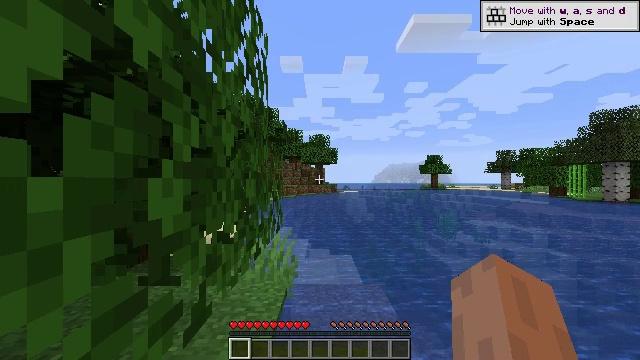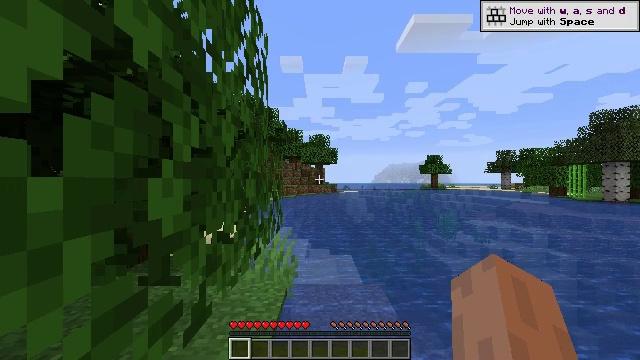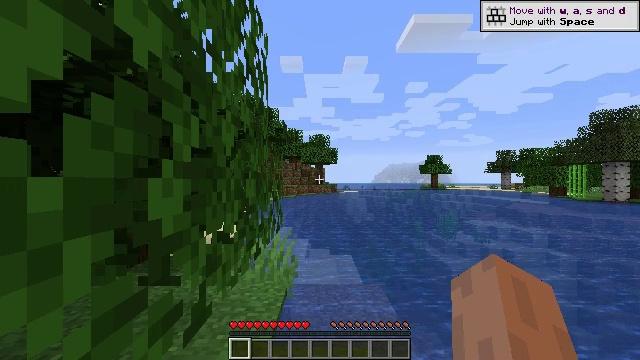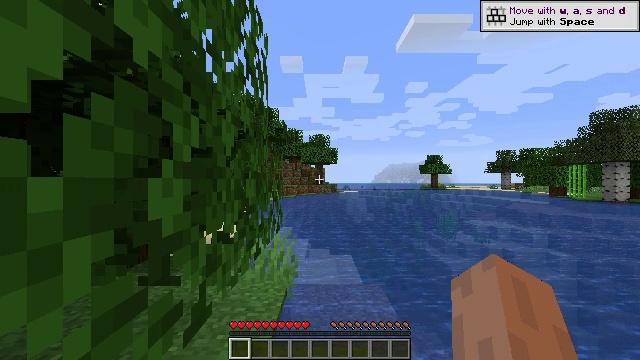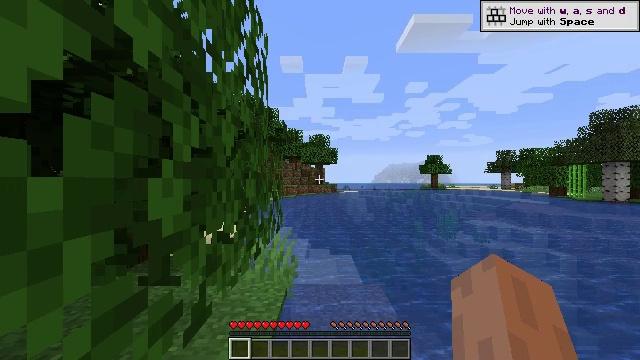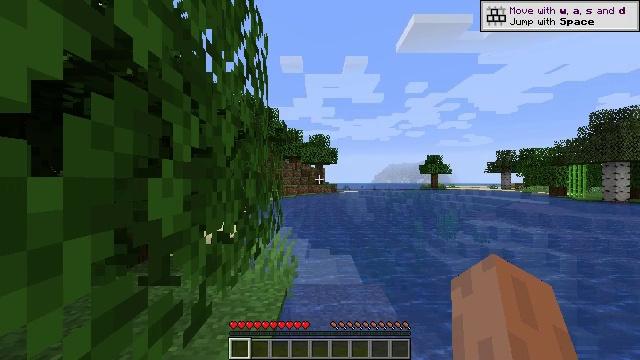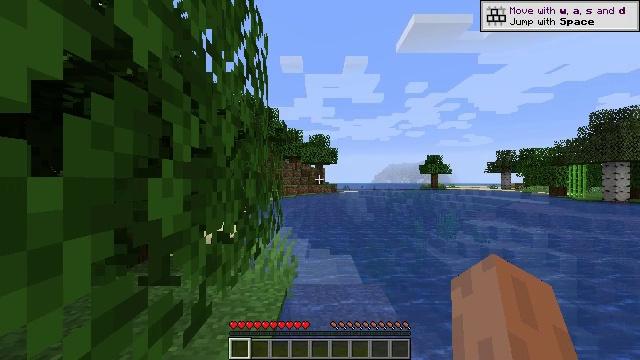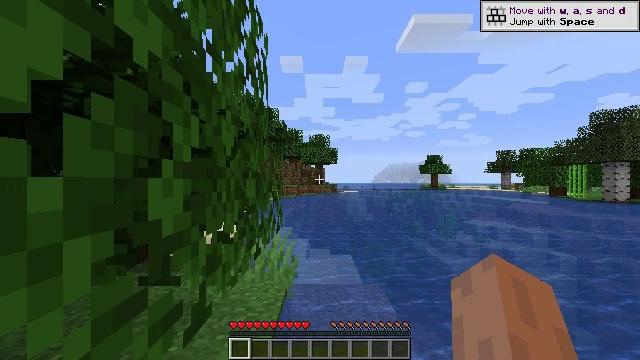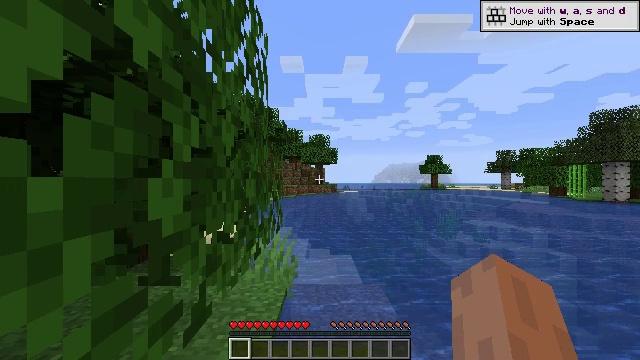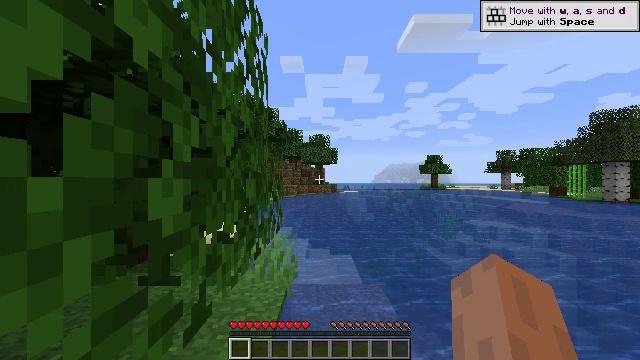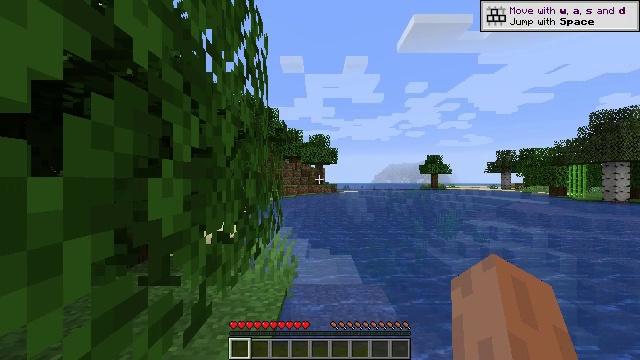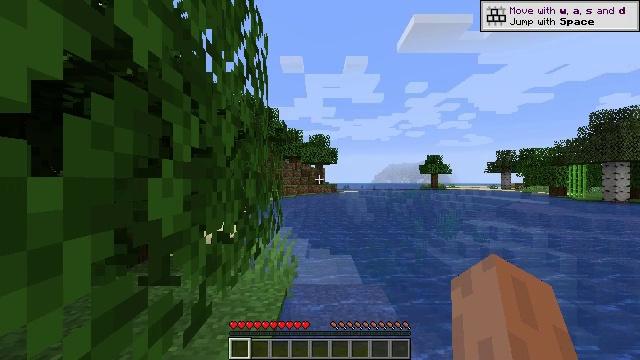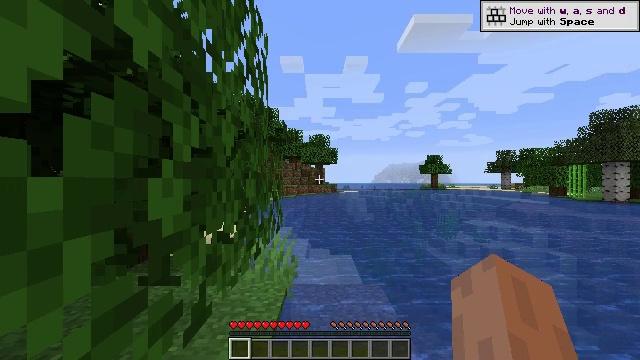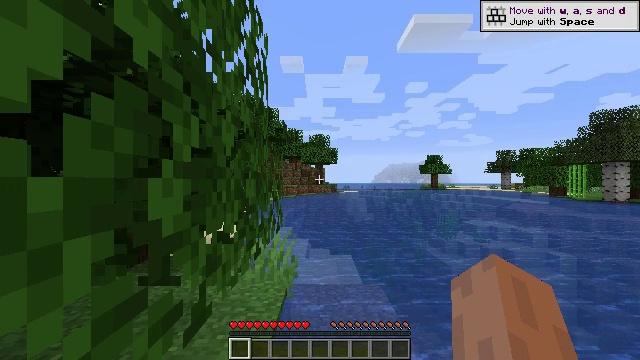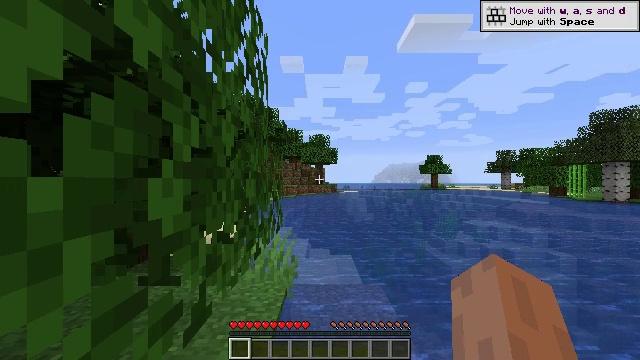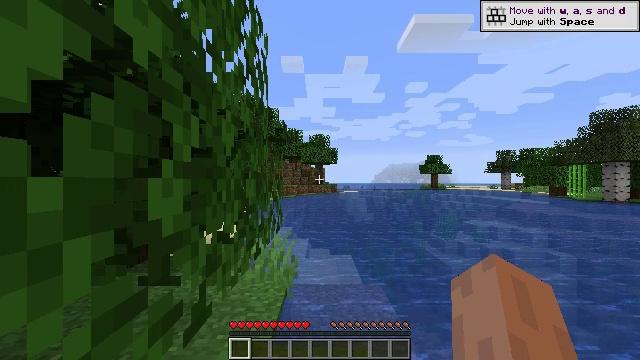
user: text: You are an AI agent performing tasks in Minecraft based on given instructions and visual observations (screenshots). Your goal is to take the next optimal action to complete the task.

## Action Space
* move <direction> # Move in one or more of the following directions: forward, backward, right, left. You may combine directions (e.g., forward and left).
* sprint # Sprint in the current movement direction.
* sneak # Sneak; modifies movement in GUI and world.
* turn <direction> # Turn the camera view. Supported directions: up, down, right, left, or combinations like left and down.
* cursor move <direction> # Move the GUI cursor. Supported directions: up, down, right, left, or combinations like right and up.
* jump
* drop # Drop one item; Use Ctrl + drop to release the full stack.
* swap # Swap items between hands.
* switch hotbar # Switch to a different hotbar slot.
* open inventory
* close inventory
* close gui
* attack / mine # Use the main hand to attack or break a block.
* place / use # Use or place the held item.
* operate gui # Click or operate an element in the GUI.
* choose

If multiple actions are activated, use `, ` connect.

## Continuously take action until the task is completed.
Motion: motion action
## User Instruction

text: Break the grass block.
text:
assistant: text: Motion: no_op
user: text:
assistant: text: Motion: no_op
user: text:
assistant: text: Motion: no_op
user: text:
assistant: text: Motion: no_op
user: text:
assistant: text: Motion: no_op
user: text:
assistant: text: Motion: no_op
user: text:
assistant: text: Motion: no_op
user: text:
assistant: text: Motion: no_op
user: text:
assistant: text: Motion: no_op
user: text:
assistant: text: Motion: no_op
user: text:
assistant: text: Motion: no_op
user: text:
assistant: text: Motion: no_op
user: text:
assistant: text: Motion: no_op
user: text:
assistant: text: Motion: no_op
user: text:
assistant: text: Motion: no_op
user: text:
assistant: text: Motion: no_op
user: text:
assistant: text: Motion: no_op
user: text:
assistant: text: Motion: no_op
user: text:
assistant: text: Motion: no_op
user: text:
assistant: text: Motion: no_op
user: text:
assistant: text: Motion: no_op
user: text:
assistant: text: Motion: no_op
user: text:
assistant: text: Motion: no_op
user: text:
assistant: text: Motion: no_op
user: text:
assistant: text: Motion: no_op
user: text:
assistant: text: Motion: no_op
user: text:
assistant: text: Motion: no_op
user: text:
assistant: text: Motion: no_op
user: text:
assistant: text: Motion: no_op
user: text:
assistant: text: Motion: no_op